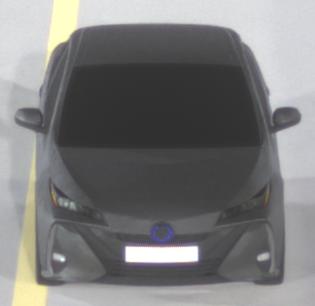
Make: Toyota
Model: Prius 1.8 Plug-In Hybrid
Detailed model: Prius (XW5) Plug-In
Model produced from: 2019/07
Model produced until: 2020/07
Doors: 5
Color: gray
Road condition: dry road
Daytime: night
Contrast: high contrast